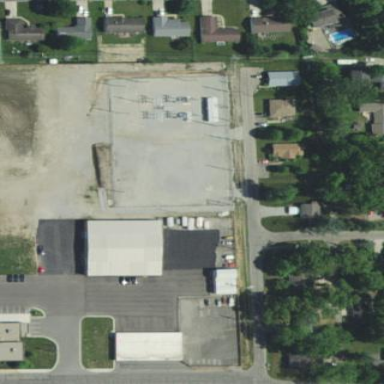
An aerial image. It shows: Power substation surrounded by fence.